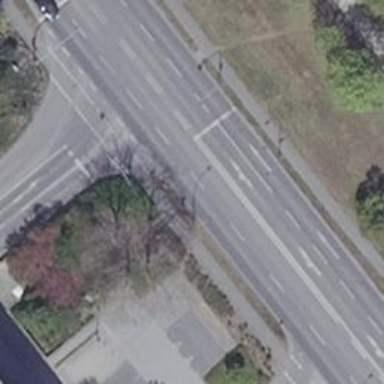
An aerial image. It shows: Road with traffic signals.